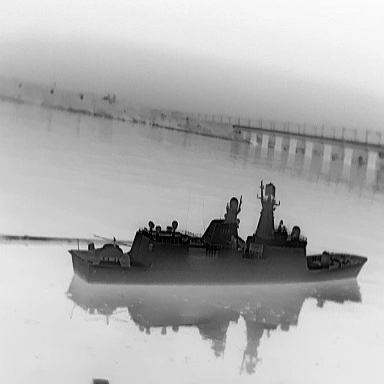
There is a warship in the infrared image.